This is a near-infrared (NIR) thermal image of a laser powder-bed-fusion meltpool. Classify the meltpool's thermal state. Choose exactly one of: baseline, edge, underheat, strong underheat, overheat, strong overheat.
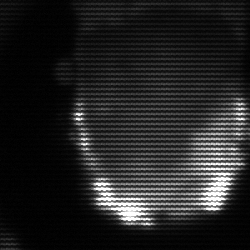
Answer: baseline